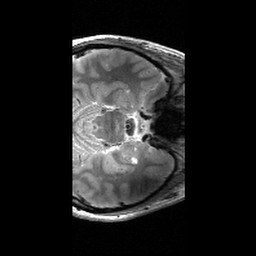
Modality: T2w
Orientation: axial
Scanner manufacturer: siemens
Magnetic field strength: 6.98 T
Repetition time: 5.65 s
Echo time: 0.044 s